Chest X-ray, PA view. Patient: 42 years old, sex M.
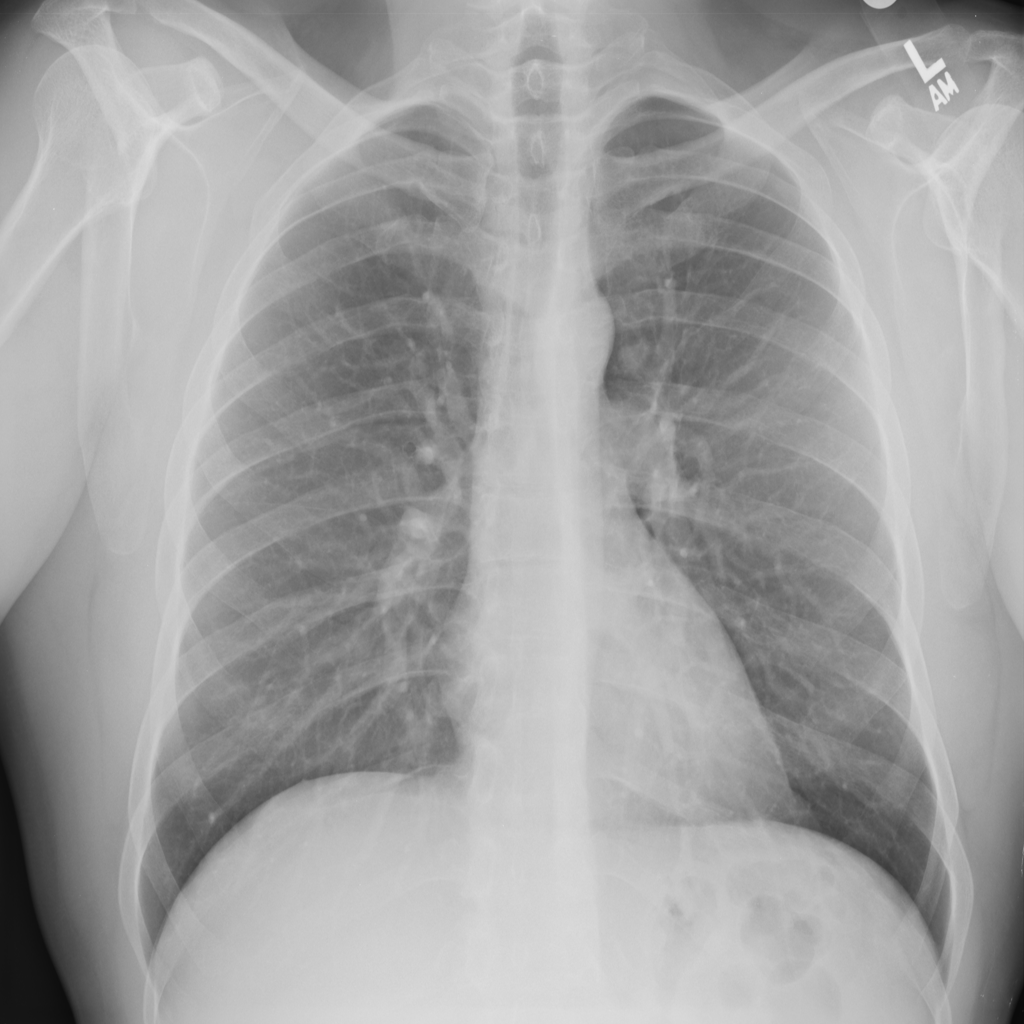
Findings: Nodule